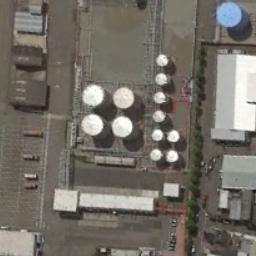
Label: storage tanks